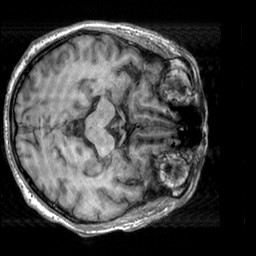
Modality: T1w
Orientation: axial
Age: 54
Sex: male
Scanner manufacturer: siemens
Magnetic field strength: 3 T
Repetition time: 2.3 s
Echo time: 0.00303 s